Frequency: 99900
Velocity: 0,3100
Power: 30,3
Pulse duration: 0,0000001
Pass count: 1
Magnification: 10
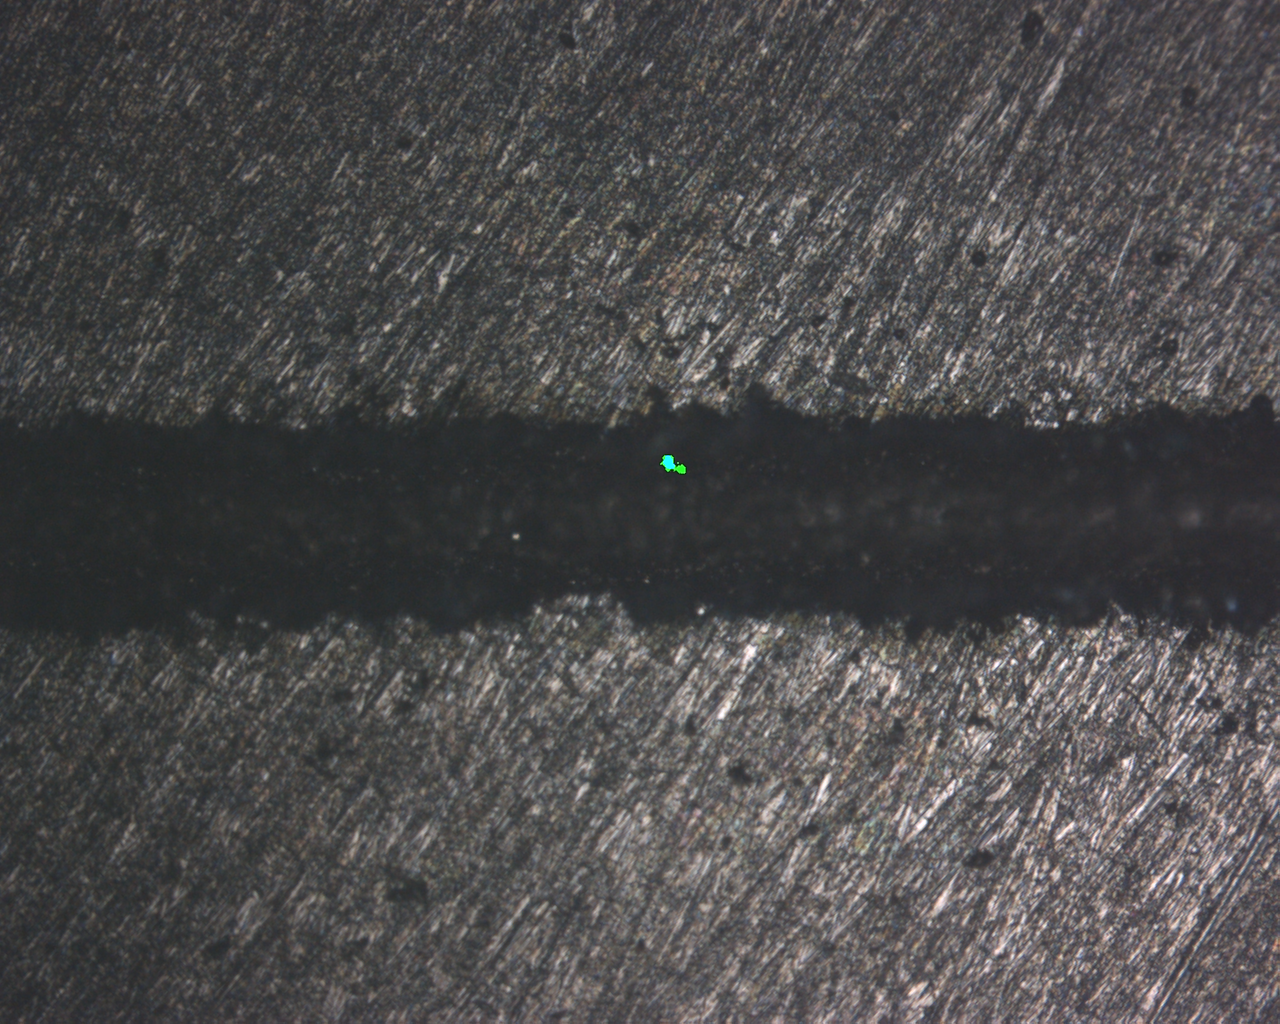
Measured width: 150.289
Other width: 78.161